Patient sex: M
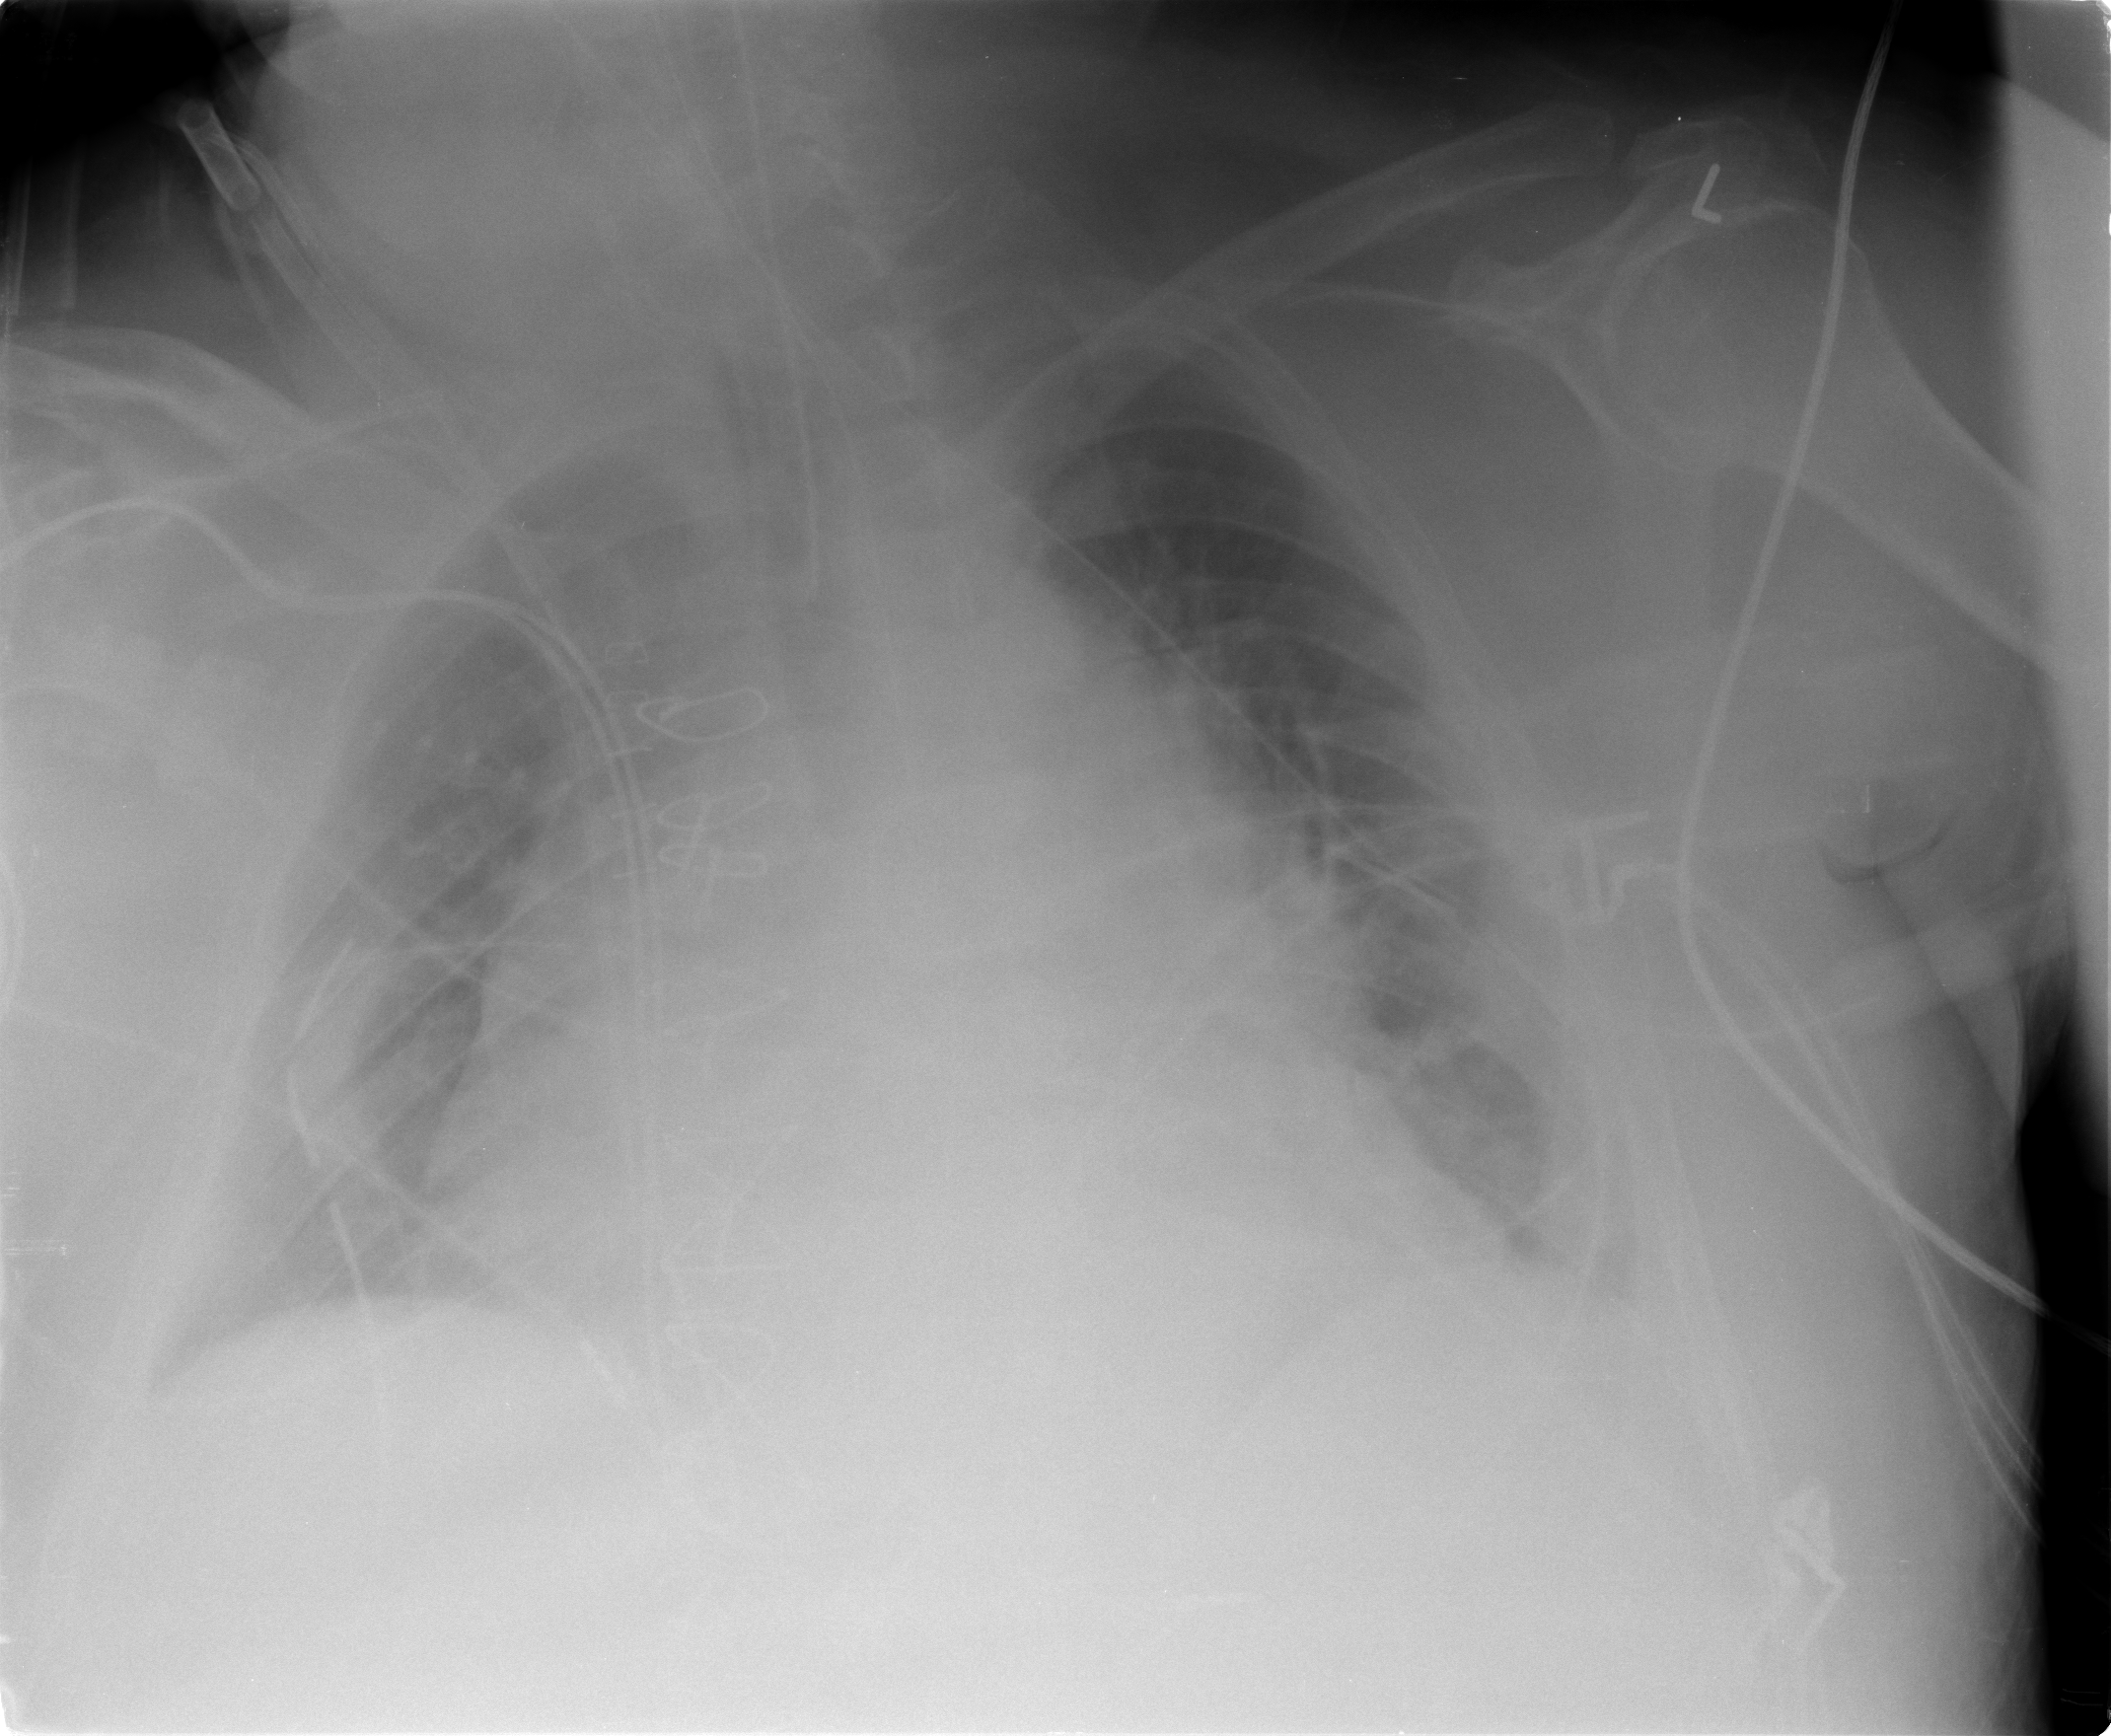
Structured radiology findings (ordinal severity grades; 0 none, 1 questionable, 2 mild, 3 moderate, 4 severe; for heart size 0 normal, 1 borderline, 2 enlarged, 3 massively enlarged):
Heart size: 2
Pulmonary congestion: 2
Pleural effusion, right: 0
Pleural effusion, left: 1
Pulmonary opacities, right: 0
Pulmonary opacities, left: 0
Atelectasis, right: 0
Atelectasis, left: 2